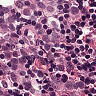
Metastatic tissue present: yes